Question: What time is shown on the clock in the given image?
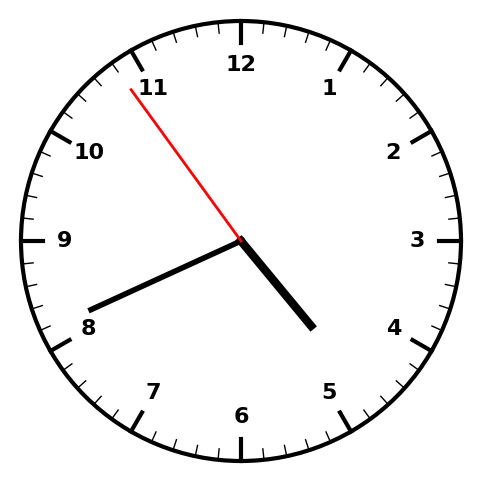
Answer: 04:40:54